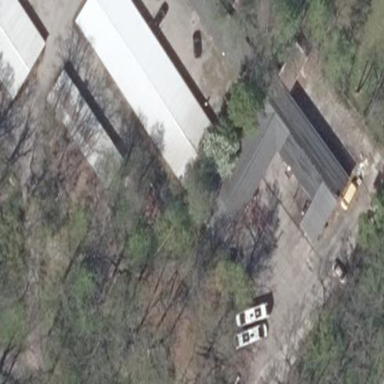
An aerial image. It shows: Group of garages.